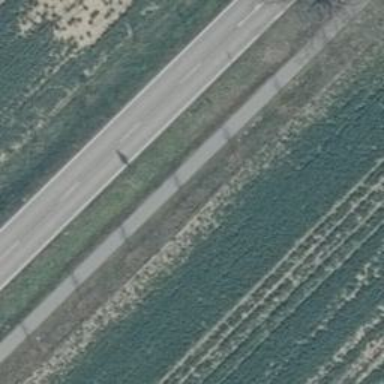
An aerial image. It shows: Asphalt cycleway.